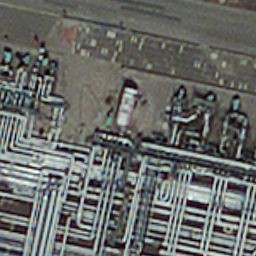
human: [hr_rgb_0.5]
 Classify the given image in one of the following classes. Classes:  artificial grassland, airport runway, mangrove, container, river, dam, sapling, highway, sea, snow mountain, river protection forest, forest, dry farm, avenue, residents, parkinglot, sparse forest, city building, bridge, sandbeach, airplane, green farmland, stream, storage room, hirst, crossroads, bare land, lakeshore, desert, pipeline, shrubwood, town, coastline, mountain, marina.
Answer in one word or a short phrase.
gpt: pipeline